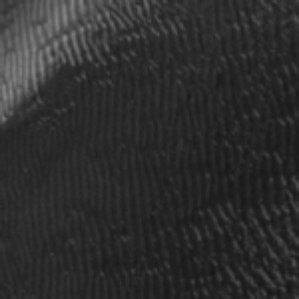
Label: frost